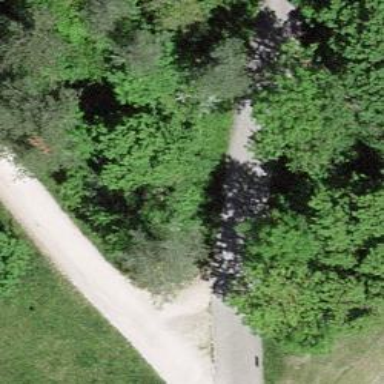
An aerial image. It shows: Bench.